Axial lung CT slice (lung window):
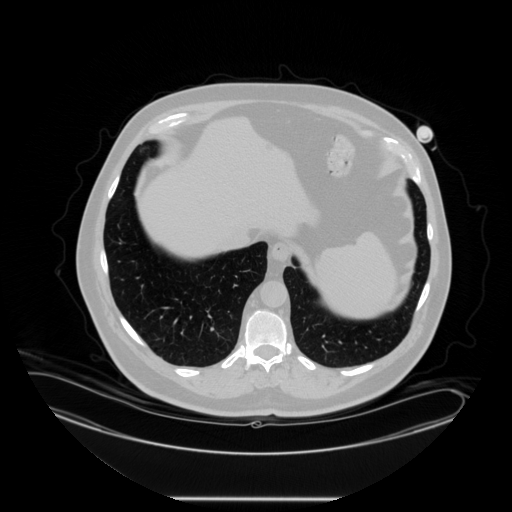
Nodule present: no